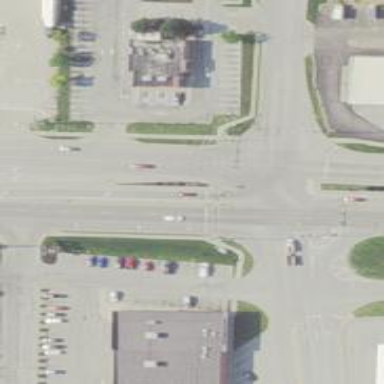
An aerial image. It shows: Footway with asphalt surface and marked with lines at the crossing.